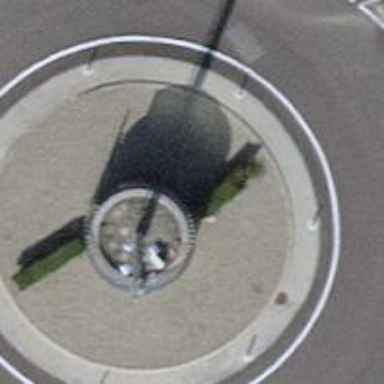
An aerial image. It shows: Communication tower with high mast lamp mount.